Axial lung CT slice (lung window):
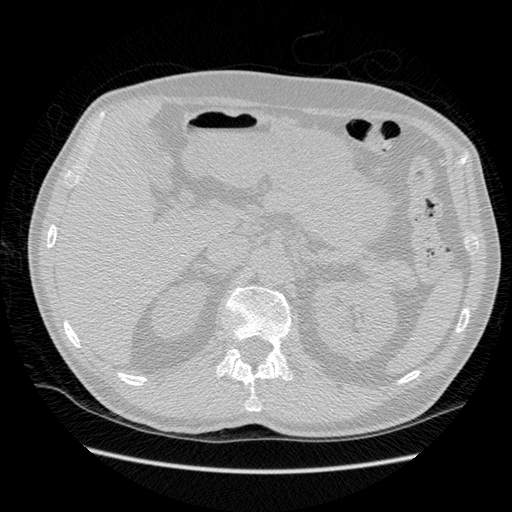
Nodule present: no